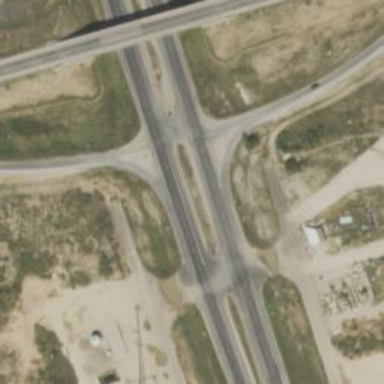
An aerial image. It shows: Trunk link highway.